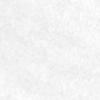
Label: no_change